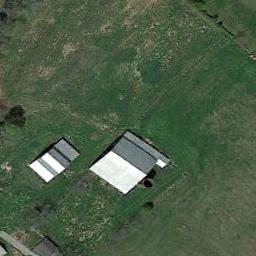
Label: residential